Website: macys
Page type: customer-info-address
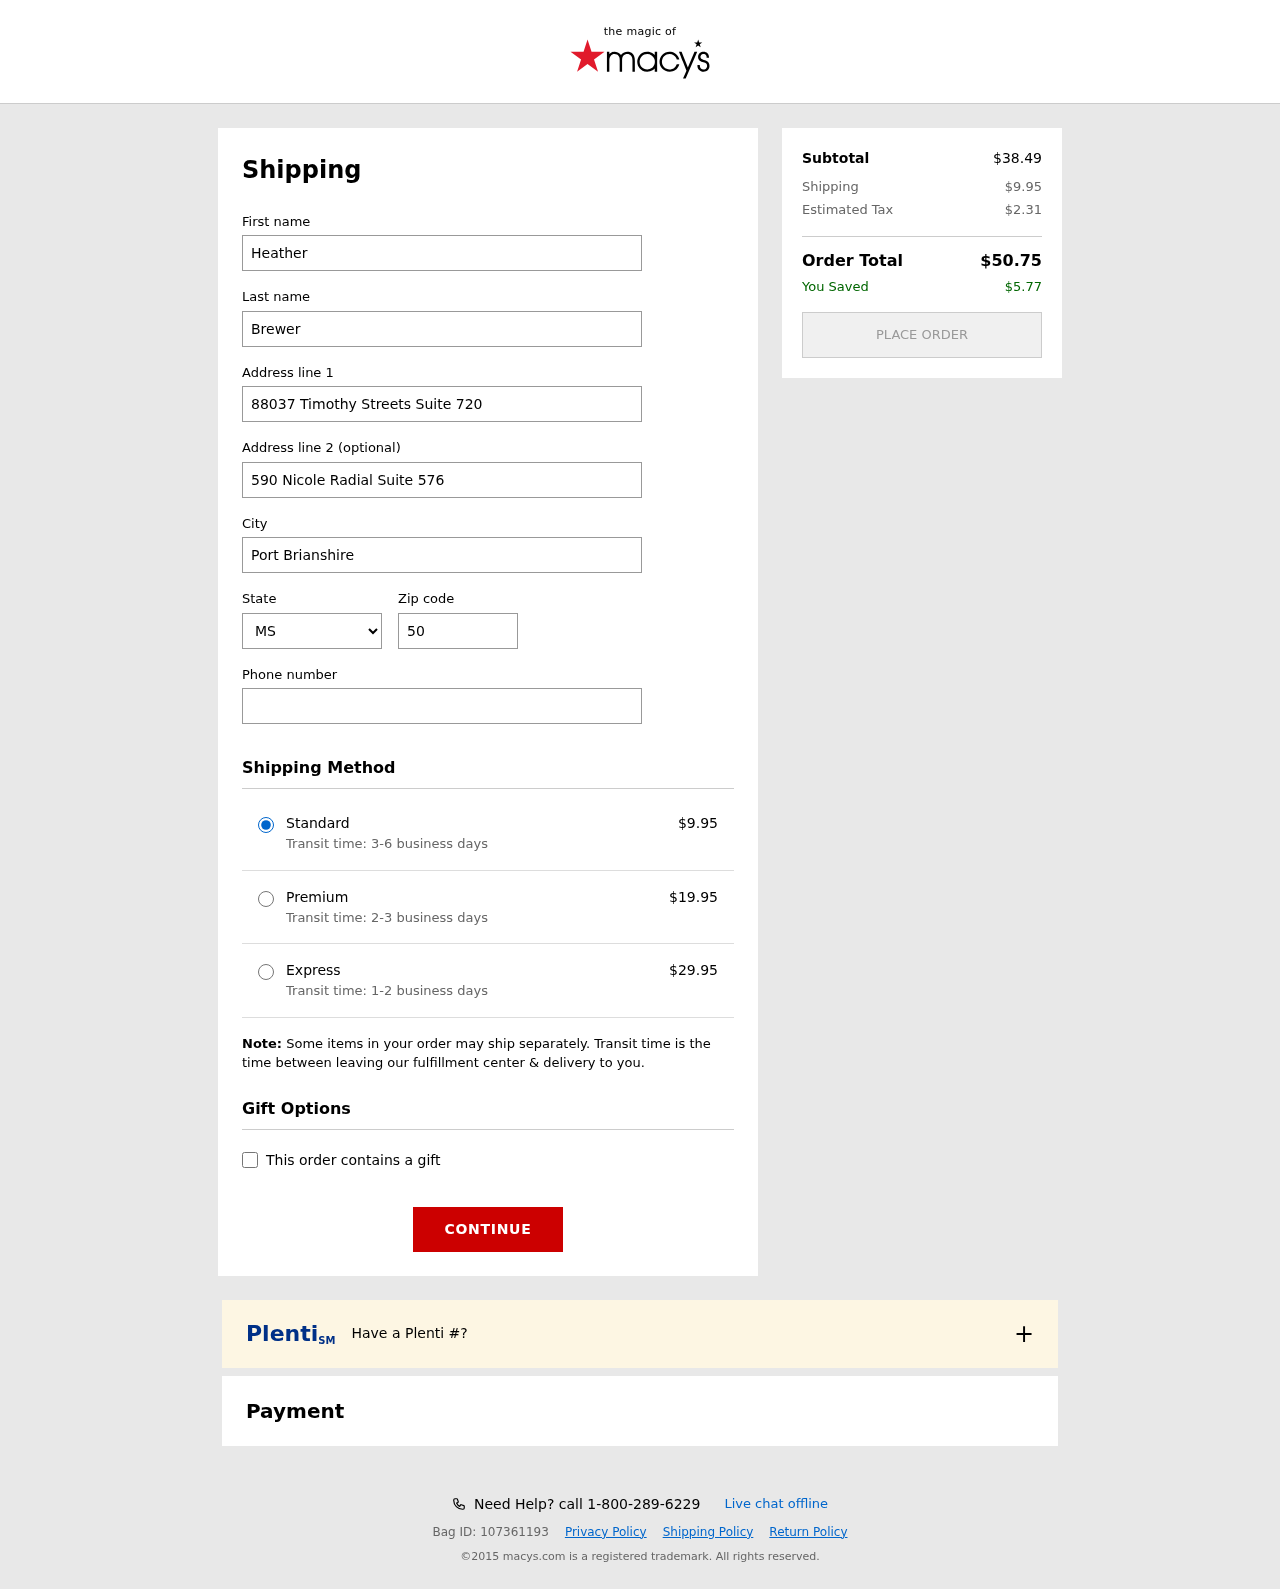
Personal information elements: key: PII_CITY
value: Port Brianshire
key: PII_FIRSTNAME
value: Heather
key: PII_LASTNAME
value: Brewer
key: PII_PHONE
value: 8044027701
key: PII_POSTCODE
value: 50616
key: PII_STATE_ABBR
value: MS
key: PII_STREET
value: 88037 Timothy Streets Suite 720
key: PII_STREET2
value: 590 Nicole Radial Suite 576
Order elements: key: ORDER_SHIPPING_COST
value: $9.95
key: ORDER_SHIPPING_COST_PREMIUM
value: $19.95
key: ORDER_SHIPPING_COST_EXPRESS
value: $29.95
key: ORDER_SUBTOTAL
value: $38.49
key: ORDER_TAX
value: $2.31
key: ORDER_TOTAL
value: $50.75
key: ORDER_SAVINGS
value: $5.77